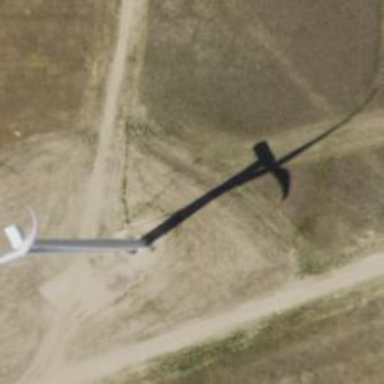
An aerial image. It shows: Wind turbine generator that utilizes wind as its source for generating electricity. It is of the horizontal axis type.